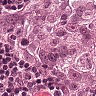
Metastatic tissue present: yes